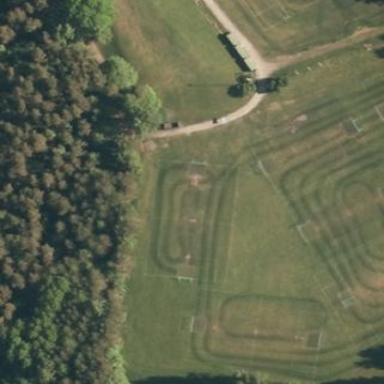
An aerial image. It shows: Soccer pitch for leisure land activities.